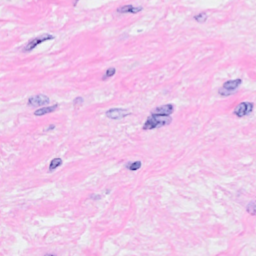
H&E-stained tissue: Breast